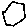
Label: hexagon